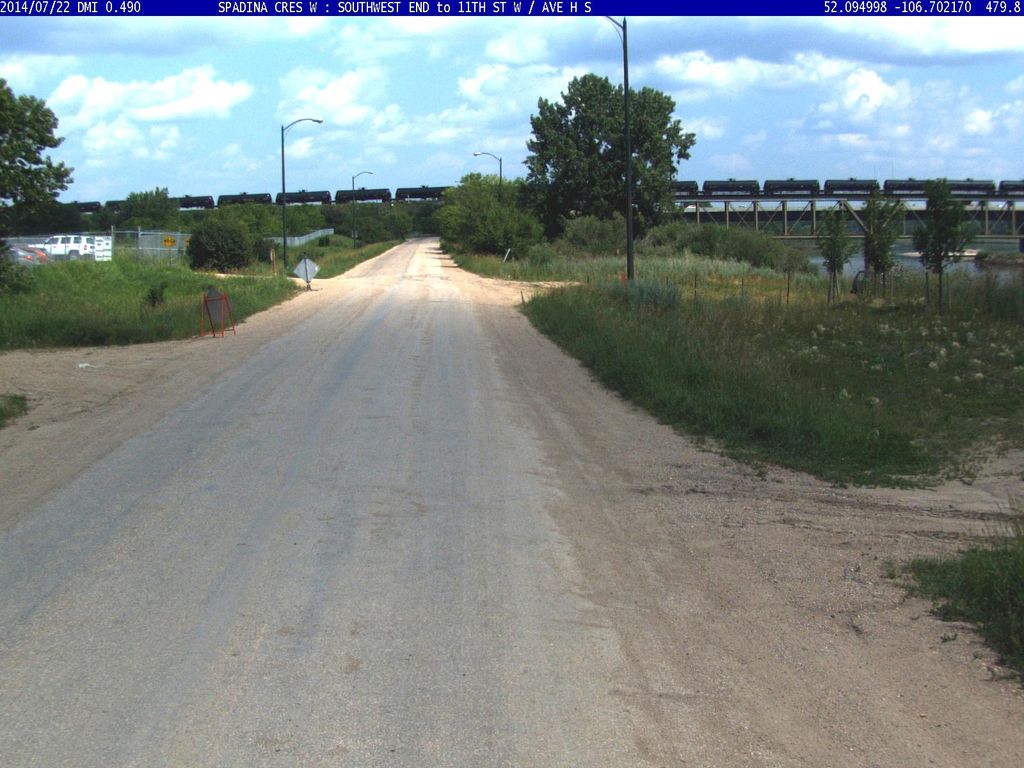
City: saskatoon